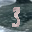
Label: 3